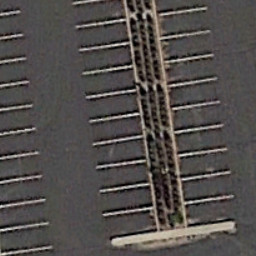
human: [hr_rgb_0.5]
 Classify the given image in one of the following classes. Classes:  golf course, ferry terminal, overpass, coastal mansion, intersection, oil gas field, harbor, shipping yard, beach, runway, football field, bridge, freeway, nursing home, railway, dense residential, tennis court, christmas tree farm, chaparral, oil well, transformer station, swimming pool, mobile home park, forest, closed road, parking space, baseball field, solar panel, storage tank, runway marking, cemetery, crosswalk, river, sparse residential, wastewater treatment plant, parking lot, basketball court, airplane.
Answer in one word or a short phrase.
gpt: parking space